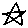
Label: star